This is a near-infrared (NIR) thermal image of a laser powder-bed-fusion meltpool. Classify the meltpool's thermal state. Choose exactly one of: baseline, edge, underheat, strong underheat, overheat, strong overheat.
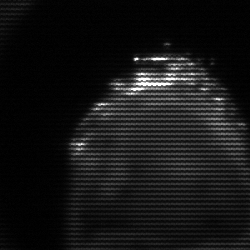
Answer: edge